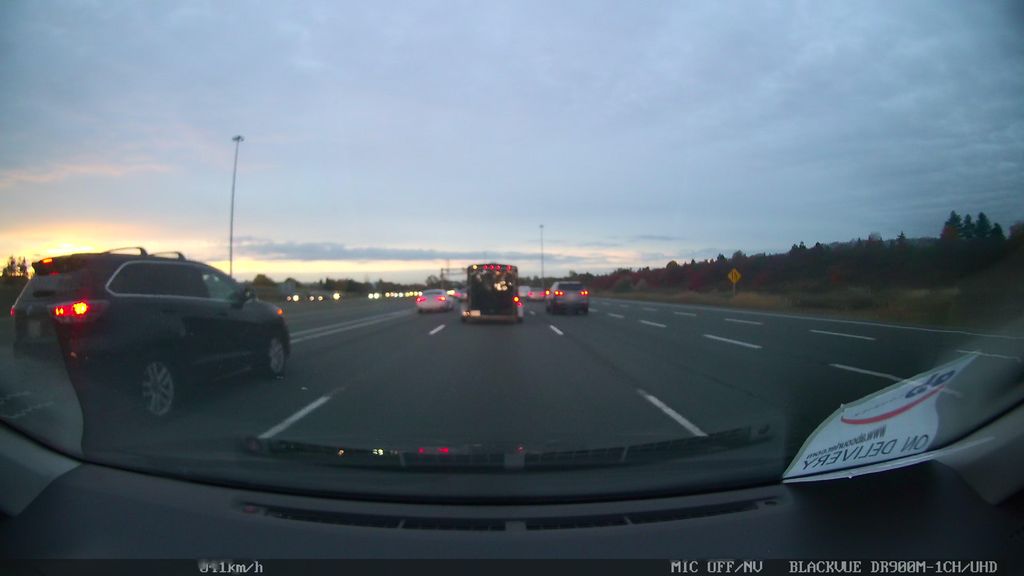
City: toronto